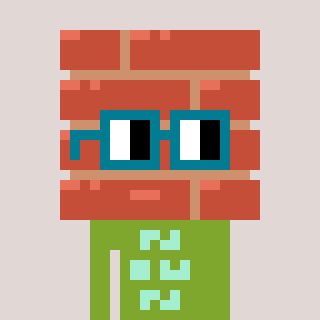
a pixel art character with square dark green glasses, a wall-shaped head and a slimegreen-colored body on a warm background